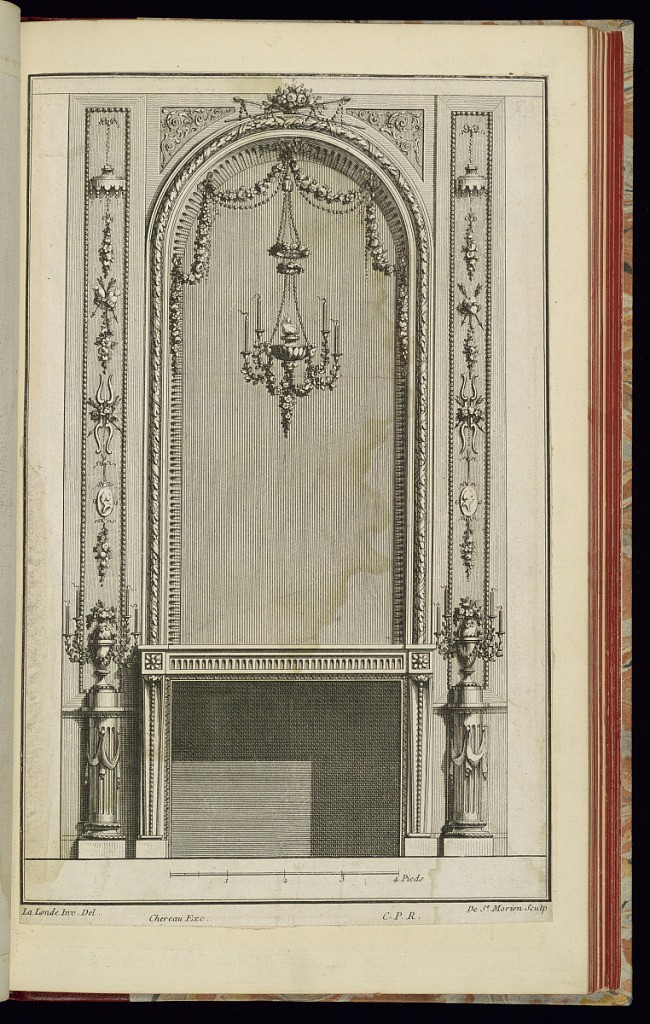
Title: Chimneypiece Design
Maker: Richard de Lalonde, French, active 1780–96
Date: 1775-1788
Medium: Etching on off-white laid paper
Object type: Print
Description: Chimneypiece design with overmantel of floral bouquet with crosses thyrses. There is a hanging four-armed chandelier in front of the mirror. The chimneypiece features bead course, scroll, baldachin, floral garland, vase, and fluted pilaster ornamentation. There is a scale bar of four French feet ("4 Pieds") at the bottom. The plate is signed, but the plate has been trimmed such that the numbering is not visible.